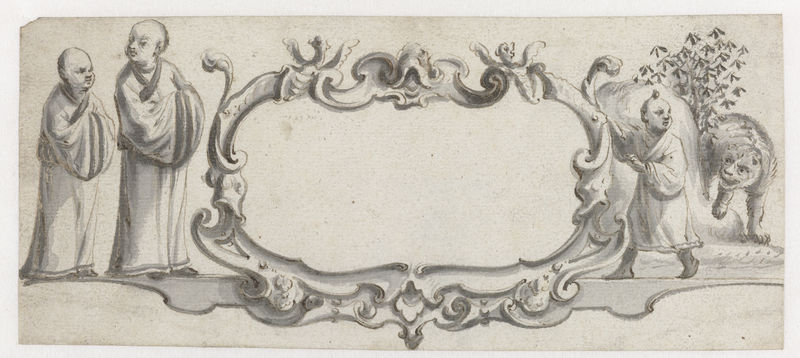
Titel: Rechthoekige cartouche met drie Chinezen en een tijger
Künstler: Pieter Jansz
Standort: Amsterdam
Institution: Rijksmuseum
Schlagwörter: men, people, priest, robes, white, black, gilded, gold, hair, flowers, picture, plant, child, feet, plants, drawing, decoration, frame, ornament, dog, wings, leaves, cat, ink, water colour, watercolor, bald, shoes, monks, pencil, animal, bush, gowns, chinese, tiger, asian, blank, tan, oriental, standing, lion, priests, sleeves, gild, acanthus, earings, scketch, top knot, long sleeves, greys, grays, curliques, acuarel